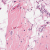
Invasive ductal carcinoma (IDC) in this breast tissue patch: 0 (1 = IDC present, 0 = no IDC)